Question:
The text on the top has the opacity of 0.5. The other image has a color of #dddddd (hex).
This is the code I am using:
'''
<p style="font:60px Arial;font-weight:bold;opacity:0.5">Hello!</p>
<p style="font:60px Arial;font-weight:bold;color:#888">Hello!</p>
'''
The text on the top has jagged edges. I'm wondering why that is.
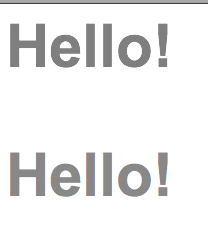
Answer: I don't know why that is, but just for testing, try use RGBA instead of opacity (it's better practice after all, yet IE doesn't support it)
<URL>